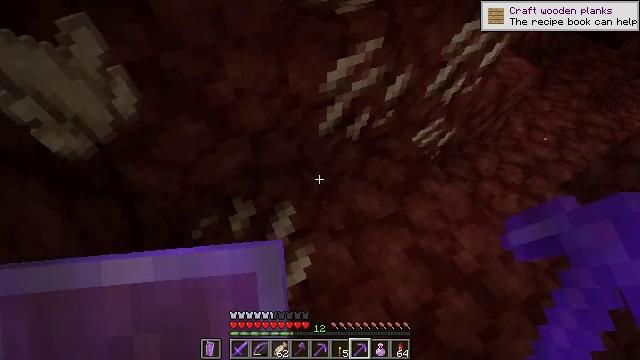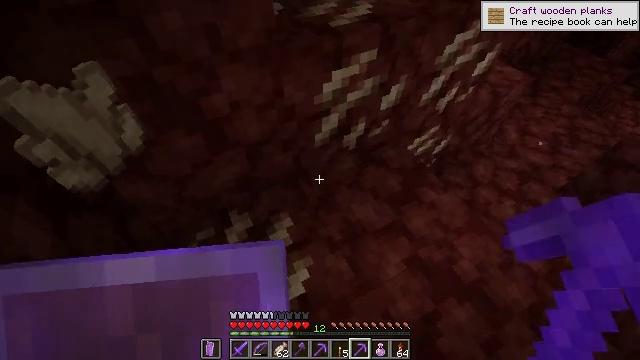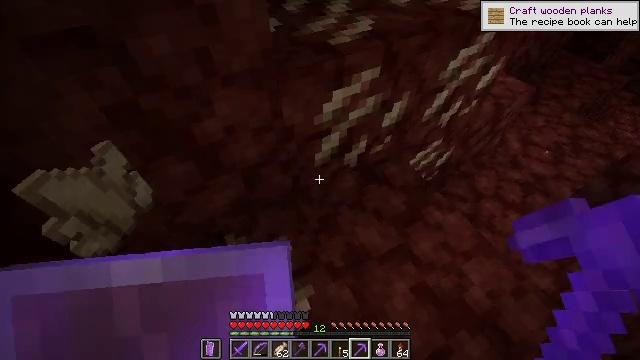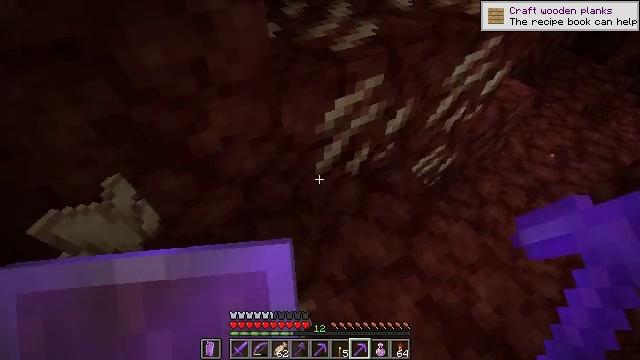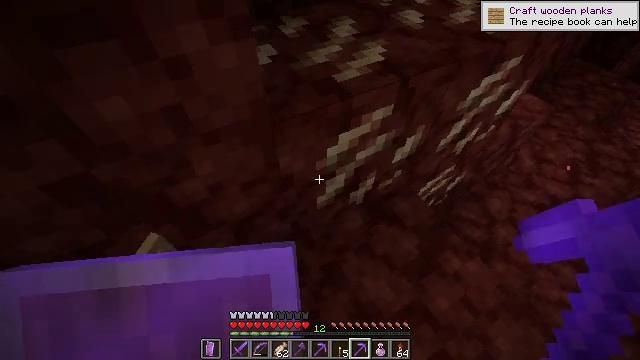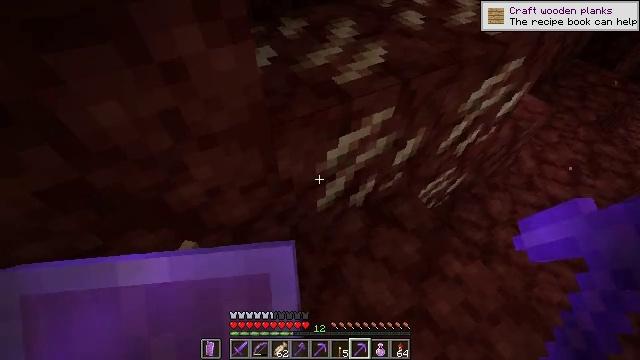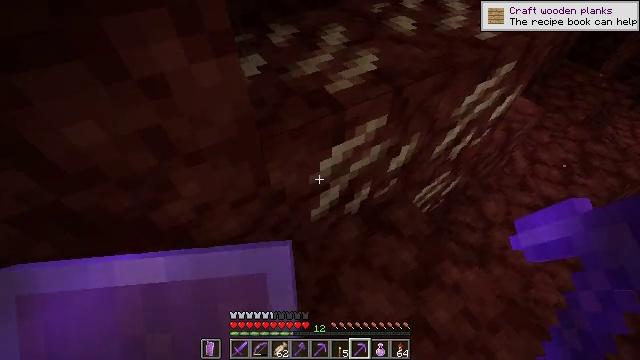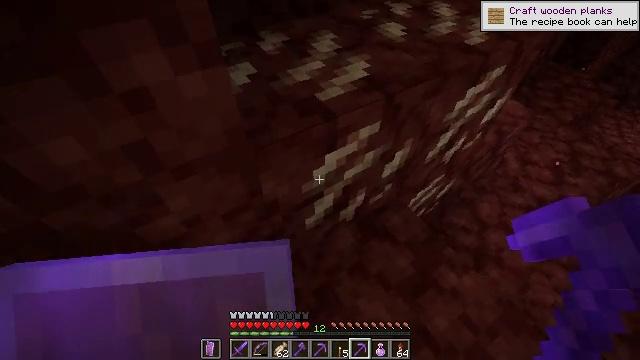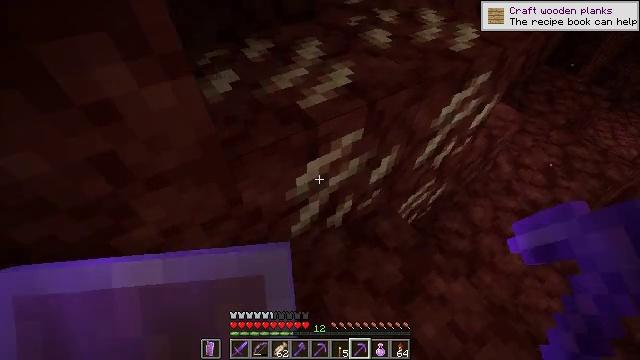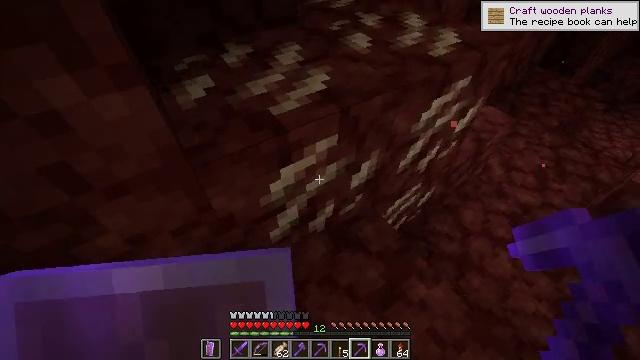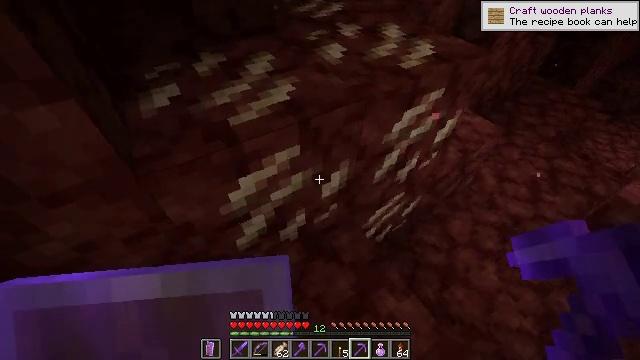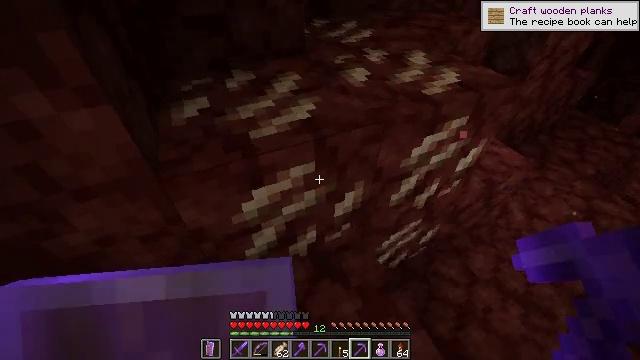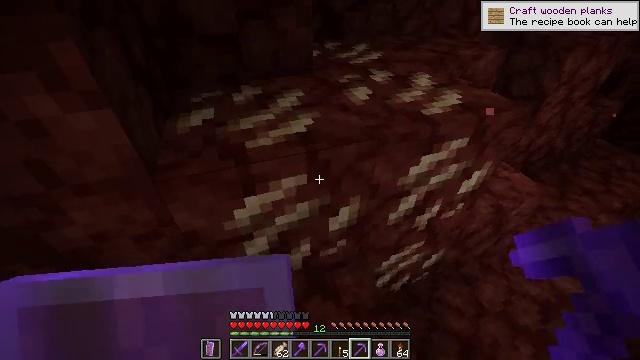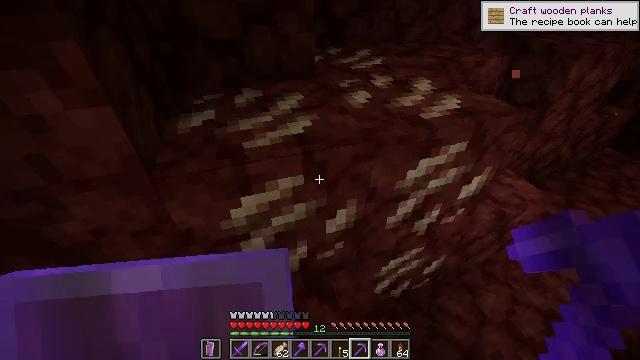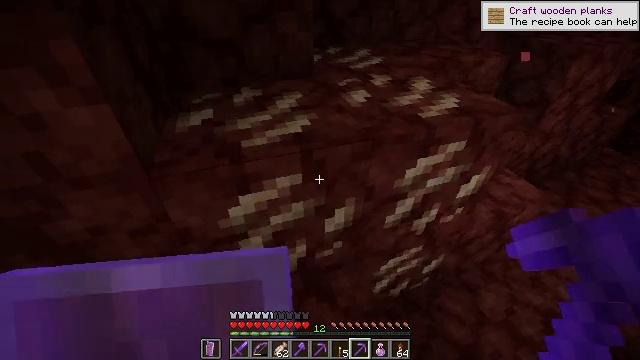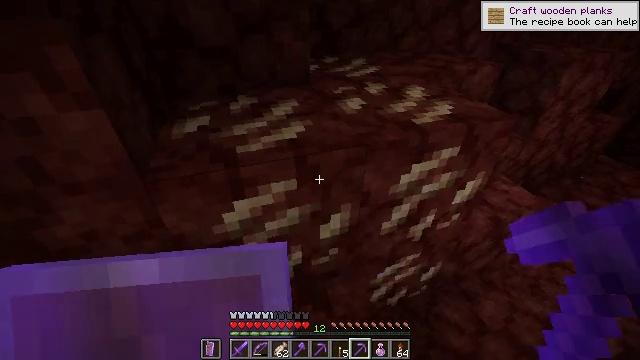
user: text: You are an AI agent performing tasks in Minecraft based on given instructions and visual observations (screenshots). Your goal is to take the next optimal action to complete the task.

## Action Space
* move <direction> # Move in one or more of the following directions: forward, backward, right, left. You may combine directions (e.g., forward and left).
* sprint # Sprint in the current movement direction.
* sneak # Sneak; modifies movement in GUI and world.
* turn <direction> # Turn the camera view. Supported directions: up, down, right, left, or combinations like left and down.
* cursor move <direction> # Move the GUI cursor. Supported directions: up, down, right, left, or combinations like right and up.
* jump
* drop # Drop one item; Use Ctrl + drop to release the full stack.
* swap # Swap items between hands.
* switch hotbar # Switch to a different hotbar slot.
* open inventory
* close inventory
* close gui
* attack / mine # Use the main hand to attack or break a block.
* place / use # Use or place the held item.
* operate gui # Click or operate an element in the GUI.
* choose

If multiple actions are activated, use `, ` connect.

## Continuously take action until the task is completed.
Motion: motion action
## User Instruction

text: Gather nether quartz ore with a pickaxe.
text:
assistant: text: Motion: move forward, turn right and up
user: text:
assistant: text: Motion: move forward
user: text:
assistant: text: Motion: move forward
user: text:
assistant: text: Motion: no_op
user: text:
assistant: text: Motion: no_op
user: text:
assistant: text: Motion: turn right
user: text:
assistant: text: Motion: turn right
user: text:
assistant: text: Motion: move right
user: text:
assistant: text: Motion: move right
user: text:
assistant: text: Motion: move right, turn left and up
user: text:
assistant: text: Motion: turn left and up
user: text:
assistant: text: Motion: turn left and up
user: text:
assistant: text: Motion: turn left and up
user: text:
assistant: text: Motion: no_op
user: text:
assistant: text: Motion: turn up
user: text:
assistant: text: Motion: attack / mine
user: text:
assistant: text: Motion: turn up, attack / mine
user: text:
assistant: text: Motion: turn up, attack / mine
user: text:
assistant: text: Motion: attack / mine
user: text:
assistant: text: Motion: attack / mine
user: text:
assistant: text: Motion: attack / mine
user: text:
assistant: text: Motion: turn right
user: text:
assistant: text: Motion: turn right
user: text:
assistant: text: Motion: turn right
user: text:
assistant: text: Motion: turn right
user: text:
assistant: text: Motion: no_op
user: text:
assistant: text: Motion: no_op
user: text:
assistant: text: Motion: turn right
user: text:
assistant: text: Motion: turn right
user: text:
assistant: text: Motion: attack / mine